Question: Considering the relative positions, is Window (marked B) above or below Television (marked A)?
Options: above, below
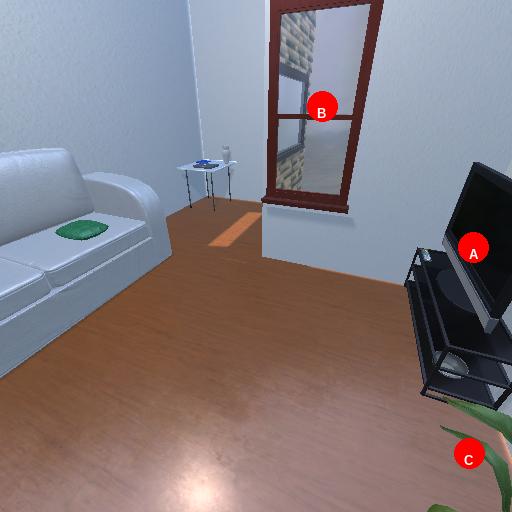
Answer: above